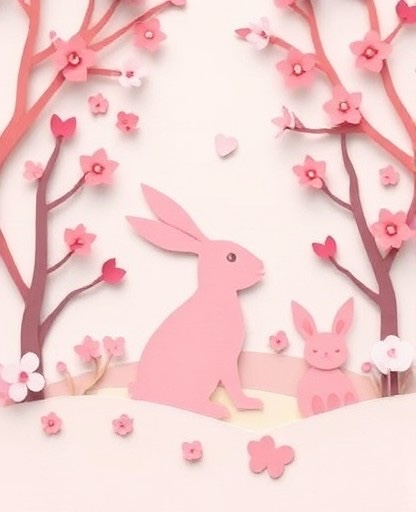
Category: Easter